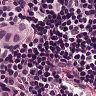
Metastatic tissue present: yes